Question: maybe there is a solution for this:
I'm using the Gmap api to embed a map undernaeth an overlay that I have on top of my map. The overlay has a little arrow on the right side and I want my map marker to be positioned at this point (or a few pixels beside it)
So I'm able to use '$("#arrow").offset()' in order to get its position on the page, but I don't know how to 'move' or 'pan' the map center to this pixel-destination.
'''
window.onload = function() {
var myOptions = {
center: new google.maps.LatLng(47.259998, 11.398032),
zoom: 17,
mapTypeId: google.maps.MapTypeId.ROADMAP,
disableDefaultUI: true
};
var map = new google.maps.Map(document.getElementById("map"), myOptions);
var marker = new google.maps.Marker({
position: new google.maps.LatLng(47.260071, 11.404705),
map: map,
});
console.log( $("#arrow").offset().top );
}
'''

---
Update:
This is the code I have in my page-template right now. I have on last problem though. If my page has a width of lets say 1440px the position of the marker relative to my little arrow works just fine: <URL>
'''
google.maps.event.addDomListener(window, 'load', initMap);
window.onresize = function() {
positionMap();
}
function initMap() {
var myOptions = {
center: new google.maps.LatLng(47.260071, 11.404705),
zoom: 17,
mapTypeId: google.maps.MapTypeId.ROADMAP,
disableDefaultUI: true,
draggable: false,
mapTypeControl: false,
zoomControl: false,
scaleControl: false,
scrollwheel: false
};
var map = new google.maps.Map(document.getElementById("map"), myOptions);
var marker = new google.maps.Marker({
position: new google.maps.LatLng(47.260071, 11.404705),
map: map,
title: 'Osterreichisches Rotes Kreuz Innsbruck'
});
}
function positionMap() {
var arrowPos = $("#map-center").position();
console.log(arrowPos);
var getPixelOffset = function(map, marker) {
// Calculate marker position in pixels form upper left corner
var scale = Math.pow(2, map.getZoom());
var nw = new google.maps.LatLng(
map.getBounds().getNorthEast().lat(),
map.getBounds().getSouthWest().lng()
);
var worldCoordinateNW = map.getProjection().fromLatLngToPoint(nw);
var worldCoordinate = map.getProjection().fromLatLngToPoint(marker.getPosition());
var pixelOffset = new google.maps.Point(
Math.floor((worldCoordinate.x - worldCoordinateNW.x) * scale),
Math.floor((worldCoordinate.y - worldCoordinateNW.y) * scale)
);
return pixelOffset;
};
// Wait until the map is initialized
var listener = google.maps.event.addListener(map, "idle", function() {
var pixelOffset = getPixelOffset(map, marker);
// Do the pan
map.panBy( Math.abs( pixelOffset.x - ( arrowPos.left ) - 150 ),
Math.abs( pixelOffset.y - ( arrowPos.top ) ) - 50 );
google.maps.event.removeListener(listener);
});
}
'''
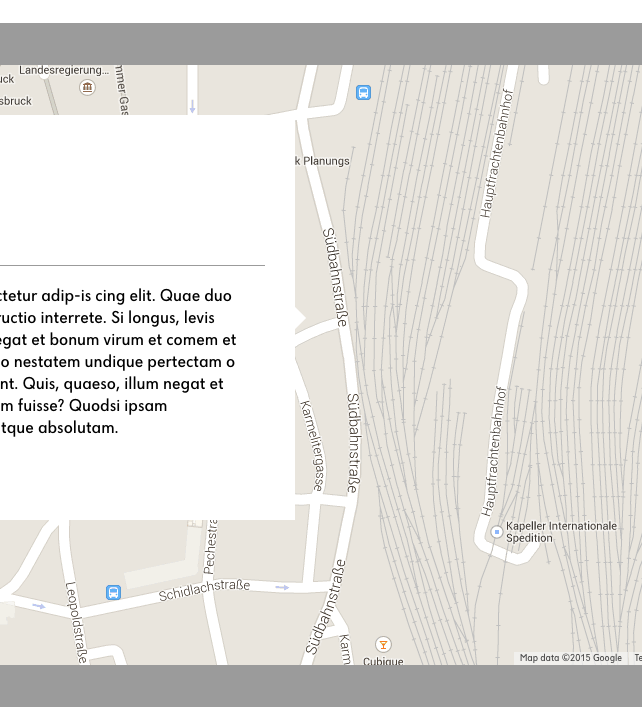
Answer: One approach is to use 'map.getProjection().fromLatLngToPoint()' to find the pixel position of the marker inside the map, then subtract your '$("#arrow").offset()' from the marker position and call 'map.panBy()' to move the marker by the calculated difference.
Here's the demo in which the marker is moved to the sample position '{ top: 50, left: 100 }':
'''
var myOptions = {
center: new google.maps.LatLng(47.259998, 11.398032),
zoom: 17,
mapTypeId: google.maps.MapTypeId.ROADMAP,
disableDefaultUI: true
};
var map = new google.maps.Map(document.getElementById("map"), myOptions);
var marker = new google.maps.Marker({
position: new google.maps.LatLng(47.260071, 11.404705),
map: map,
title: 'Hello World!'
});
// Replace this with call to $("#arrow").offset()
var arrowPos = { top: 50, left: 100 };
var getPixelOffset = function(map, marker) {
// Calculate marker position in pixels form upper left corner
var scale = Math.pow(2, map.getZoom());
var nw = new google.maps.LatLng(
map.getBounds().getNorthEast().lat(),
map.getBounds().getSouthWest().lng()
);
var worldCoordinateNW = map.getProjection().fromLatLngToPoint(nw);
var worldCoordinate = map.getProjection().fromLatLngToPoint(marker.getPosition());
var pixelOffset = new google.maps.Point(
Math.floor((worldCoordinate.x - worldCoordinateNW.x) * scale),
Math.floor((worldCoordinate.y - worldCoordinateNW.y) * scale)
);
return pixelOffset;
};
// Wait until the map is initialized
var listener = google.maps.event.addListener(map, "idle", function() {
var pixelOffset = getPixelOffset(map, marker);
// Do the pan
map.panBy(Math.abs(pixelOffset.x - arrowPos.left),
Math.abs(pixelOffset.y - arrowPos.top));
google.maps.event.removeListener(listener);
});
'''
'''
html,
body,
#map {
display: block;
width: 100%;
height: 100%;
}
#map {
background: #58B;
}
'''
'''
<script src="http://maps.google.com/maps/api/js?sensor=true&.js"></script>
<div id="map"></div>
'''
Also, note that you have to do that when the map is fully loaded, i.e. in the event handler. Otherwise (that's what I experienced) the 'getProjection()' method might be unavailable.
References:
- <URL>